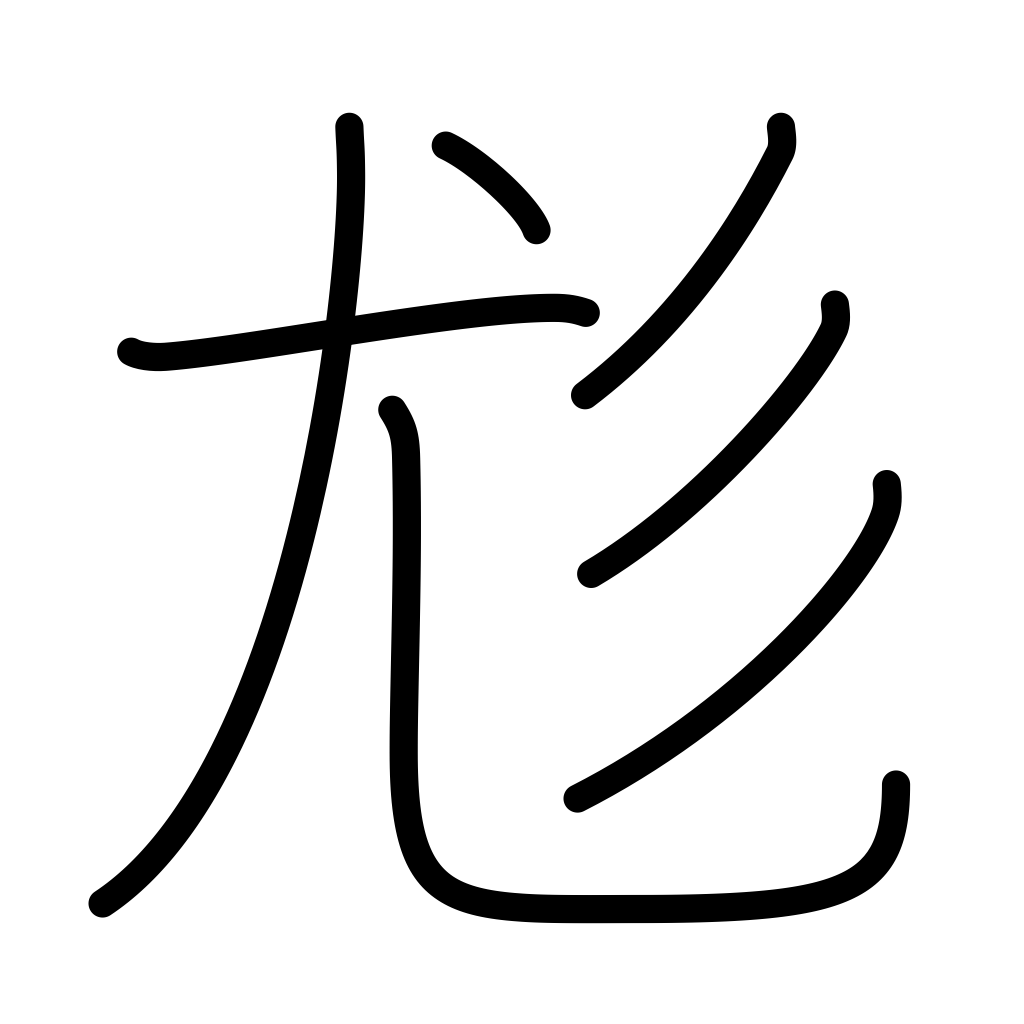
Meaning: shaggy hair or dog